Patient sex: M
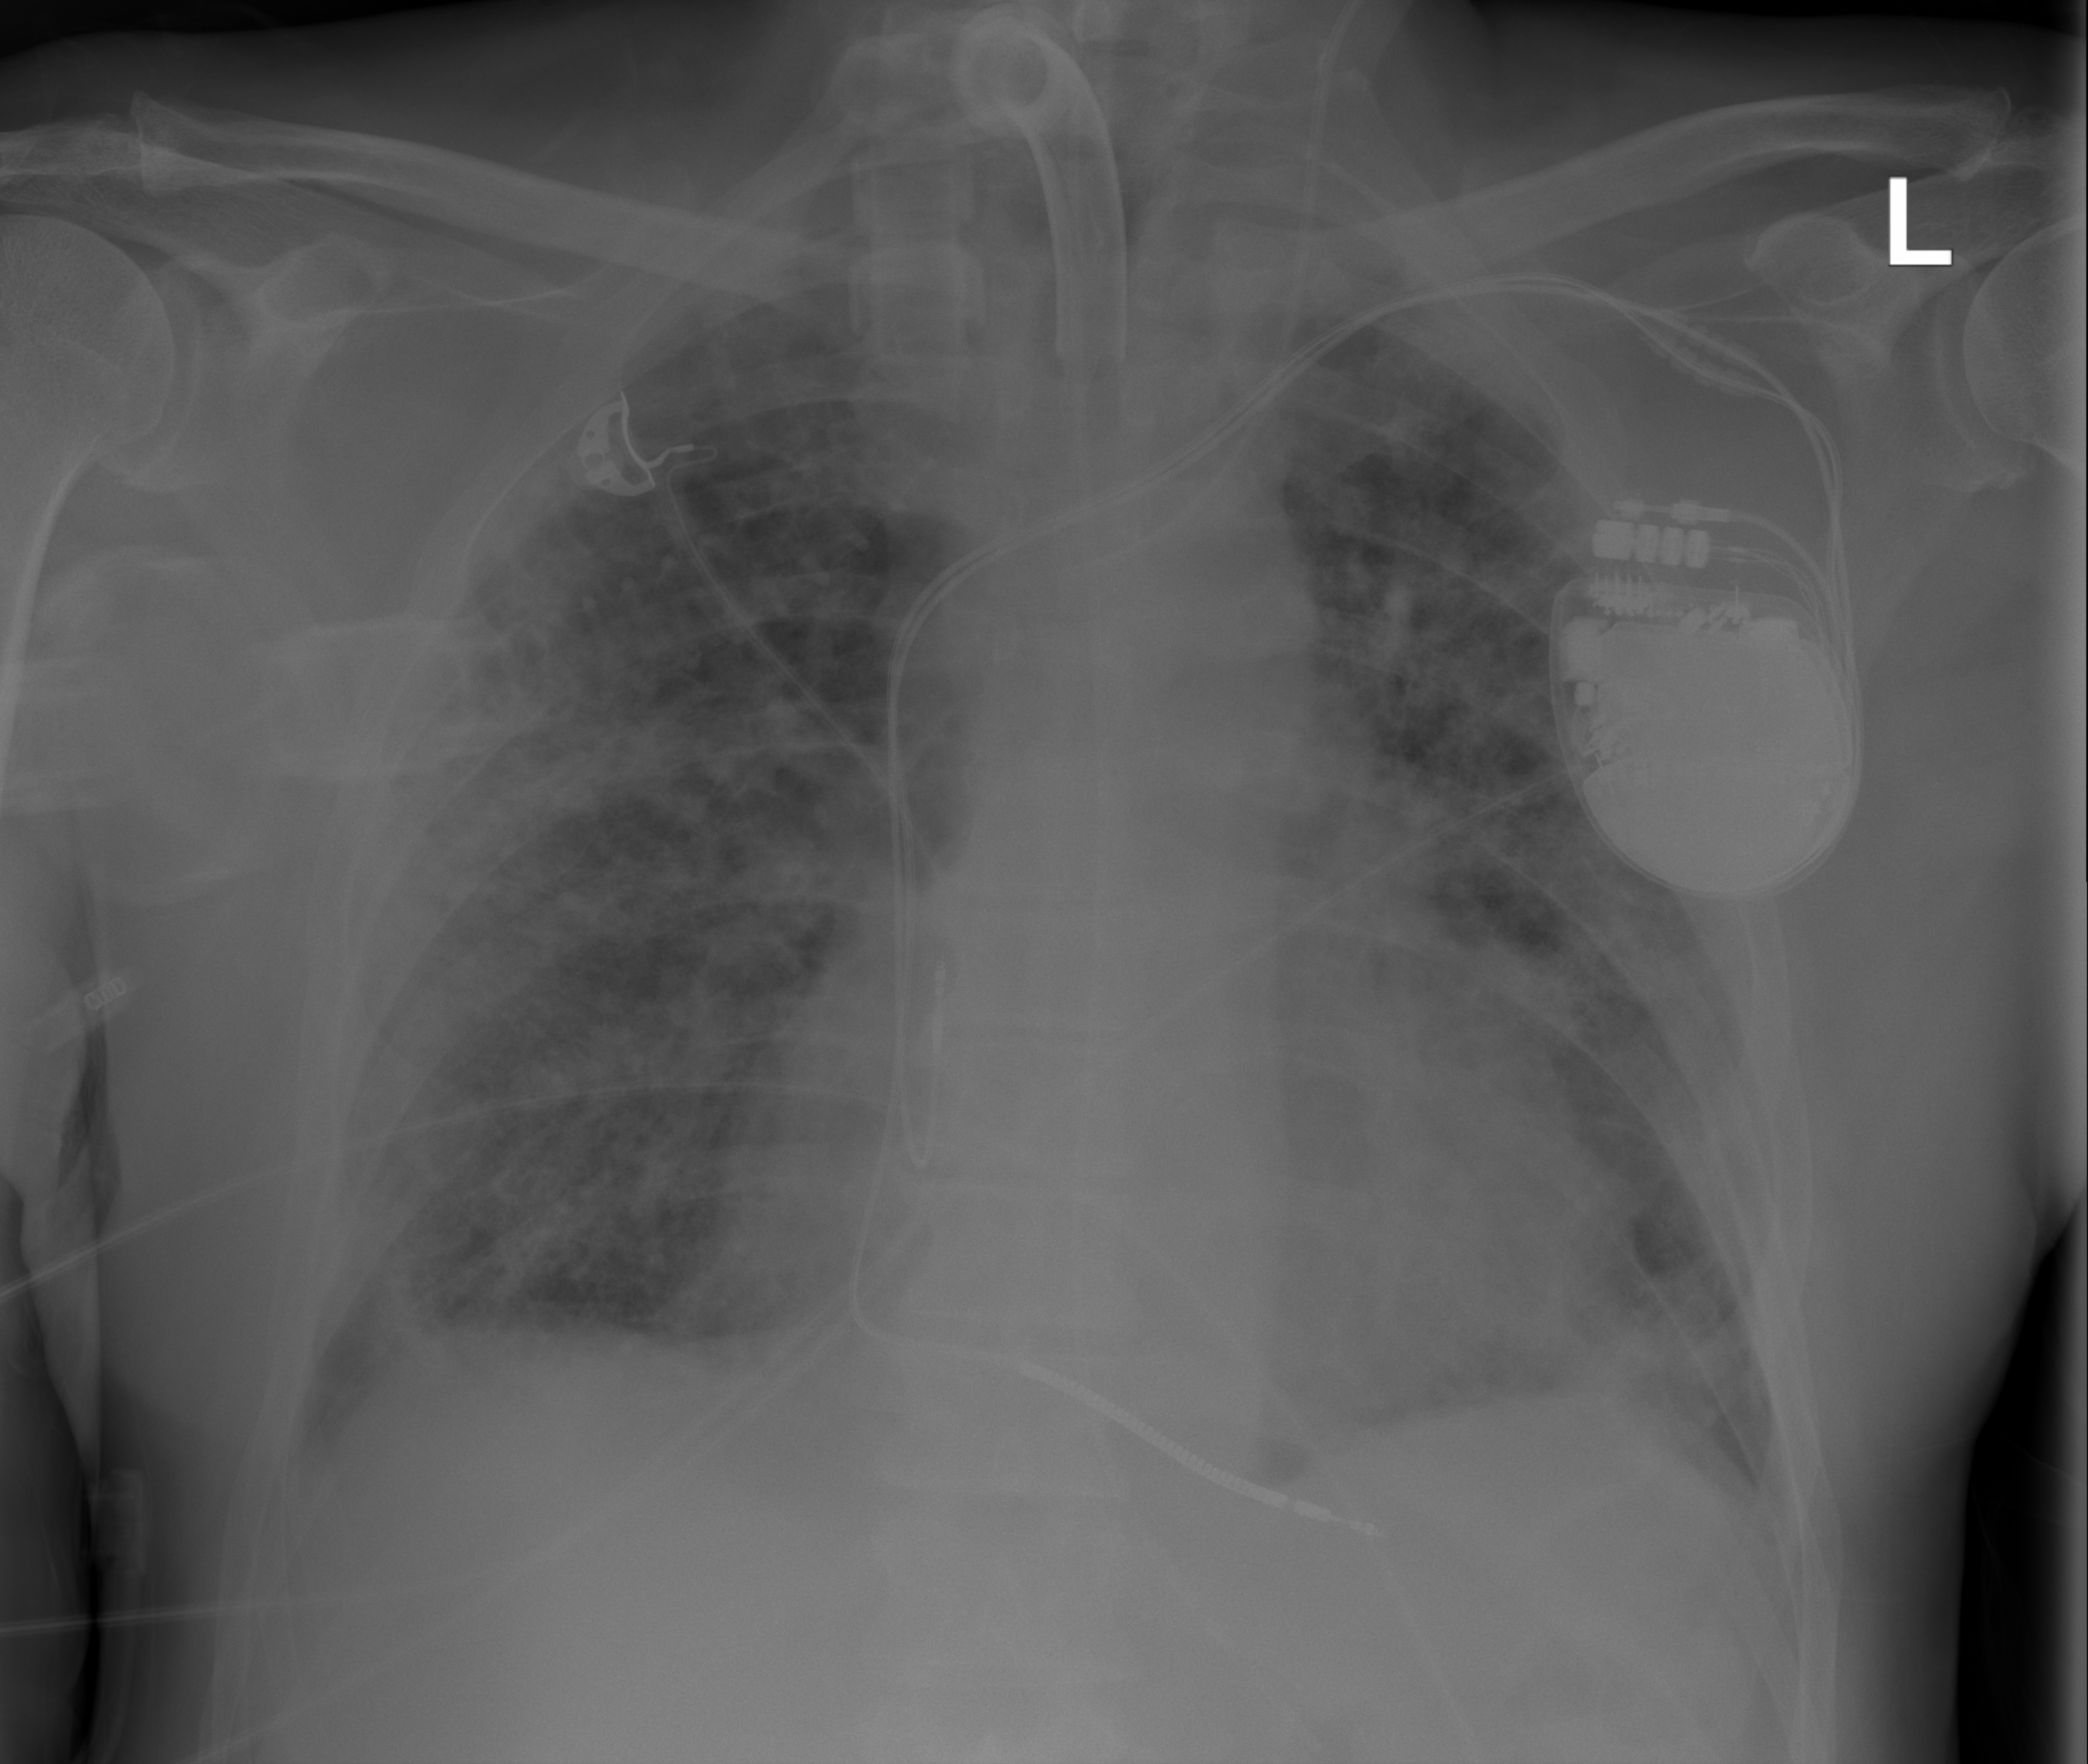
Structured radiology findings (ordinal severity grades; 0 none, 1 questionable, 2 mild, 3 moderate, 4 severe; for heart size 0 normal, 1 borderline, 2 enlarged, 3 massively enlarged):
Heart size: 2
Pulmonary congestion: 2
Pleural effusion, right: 0
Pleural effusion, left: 0
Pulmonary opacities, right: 3
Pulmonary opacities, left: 3
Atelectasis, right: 2
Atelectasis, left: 2